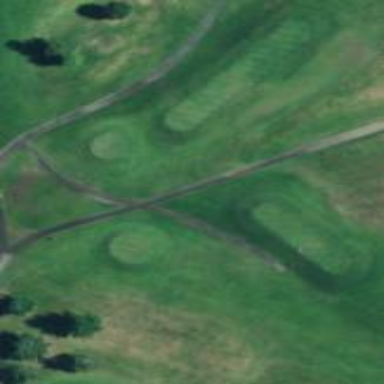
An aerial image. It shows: Rough grassy area used for golf.